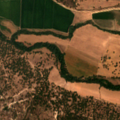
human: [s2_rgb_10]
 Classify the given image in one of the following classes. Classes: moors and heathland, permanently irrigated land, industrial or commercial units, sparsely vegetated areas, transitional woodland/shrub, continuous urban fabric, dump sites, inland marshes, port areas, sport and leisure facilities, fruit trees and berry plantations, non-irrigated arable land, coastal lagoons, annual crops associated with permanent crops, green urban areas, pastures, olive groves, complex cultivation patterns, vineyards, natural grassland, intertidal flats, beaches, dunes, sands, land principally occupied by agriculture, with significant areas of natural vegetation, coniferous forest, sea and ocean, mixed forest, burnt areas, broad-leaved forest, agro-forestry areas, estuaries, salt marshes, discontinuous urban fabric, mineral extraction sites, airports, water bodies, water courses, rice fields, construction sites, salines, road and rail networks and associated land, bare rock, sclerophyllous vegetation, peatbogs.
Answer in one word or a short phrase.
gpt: non-irrigated arable land, permanently irrigated land, rice fields, agro-forestry areas, mixed forest